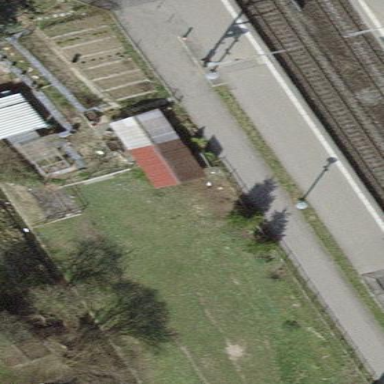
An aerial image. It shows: Shed.